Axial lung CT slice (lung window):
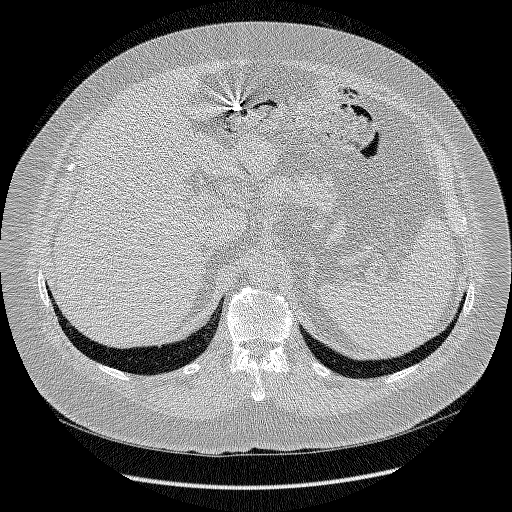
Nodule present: no